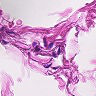
Metastatic tissue present: no